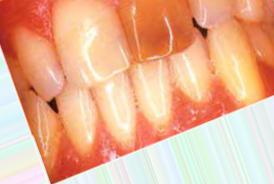
Condition: Tooth Discoloration